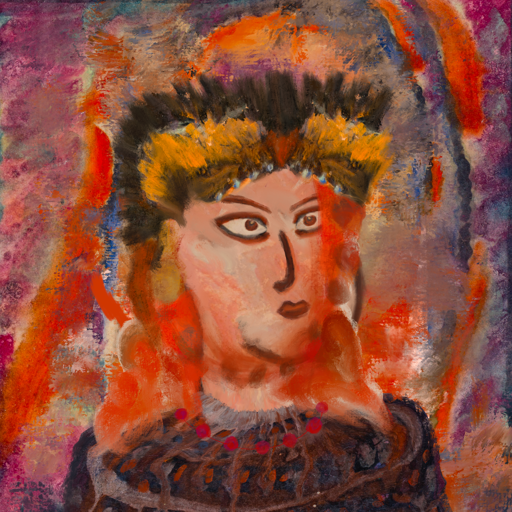
Background: Experience, Head And Neck Side: Roy_Bahadur, Face Side: Roy_Bahadur, Bust: Hypocrite, Hair Side: Rupkatha, Head Accessory: Gypsy_Queen, Second Necklace: Blank, Necklace: Irani_3, Baby: Blank